Question: I have a form ;
'''
<%= form_for @boats do |f| %>
<%= f.collection_select(:brand, :brand_id, @brands, :id, :name, {:prompt => "Select a Brand"}, {:id => 'brands_select'}) %>
<%= f.collection_select(:year, :year_id, @years, :id, :name, {:prompt => "Select a Year"}, {:id => 'years_select'}) %>
<%= f.collection_select(:model, :model_id, @models, :id, :name, {:prompt => "Select a Model"}, {:id => 'models_select'}) %>
<%= f.submit "Create my account" %>
<% end %>
'''
and have controller #index;
'''
def index
@boats = Boat.new
@brands = Brand.all
@years = Year.all
@models = Model.all
end
'''
But the problem here is that, when I run the code it gives an error of;

So I am not sure what to do. Basically, the data comes from the databases and I would like to save them to Boat database where the column names are Brand, Year and Model.
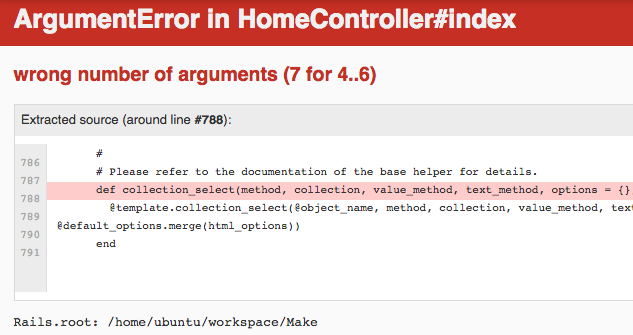
Answer: The correct order of arguments is:
'''
method, collection, value_method, text_method, options = {}, html_options = {}
'''
I.e.:
'''
<%= f.collection_select :brand_id, @brands, :id, :name, {prompt: 'Select a Brand'}, {id: 'brand_select'} %>
'''